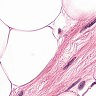
Metastatic tissue present: no